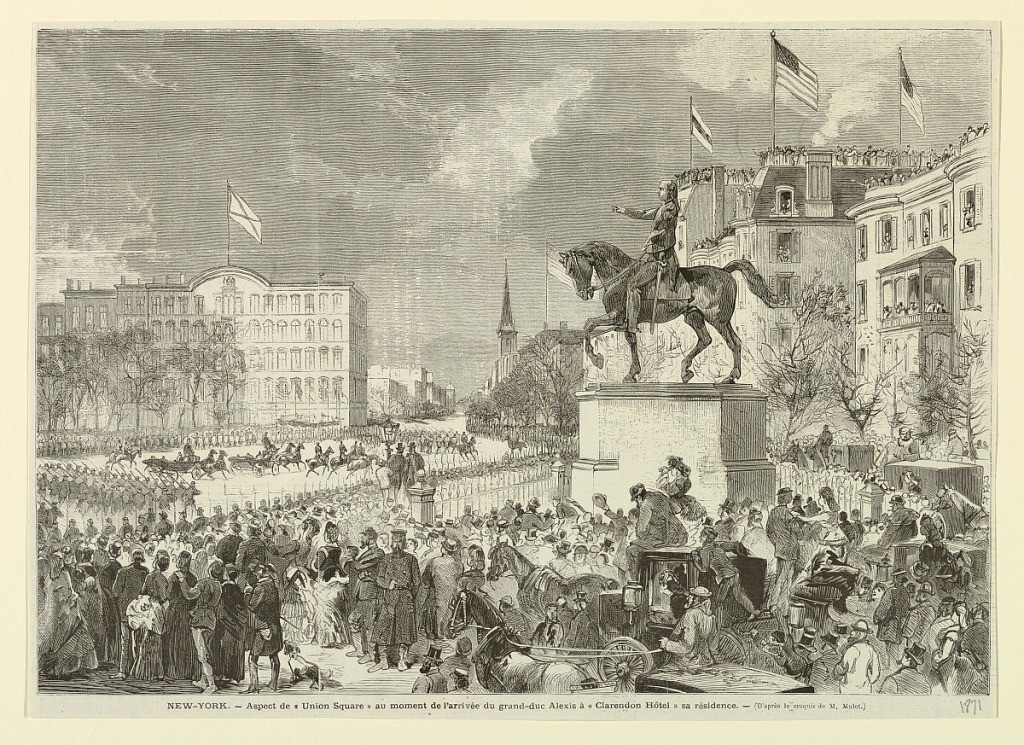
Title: View of Union Square, New York
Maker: M. Mulet
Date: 1871
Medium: Wood engraving on paper
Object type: Print
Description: View of Union Square, New York, at the celebration of the visit of Grand Duke Alexis to New York.